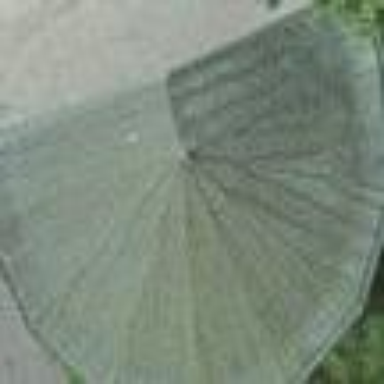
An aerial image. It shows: Building with pyramidal roof.